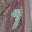
Label: 9